Question: I've started again with web design and am currently building my portfolio. Anyway, I wanted to know how you would implement that. I have the problem that I want to put a vertical line under an element.

'''
/* main-style.css */
@import url('https://fonts.googleapis.com/css2?family=Noto+Sans+JP:wght@300&display=swap');
:root {
--default-font: 'Century Gothic';
--default-jp-font: 'Noto Sans JP';
}
* {
margin: 0;
padding: 0;
font-family: var(--default-font);
text-transform: uppercase;
}
html {
overflow: scroll;
overflow-x: hidden;
}
::-webkit-scrollbar {
width: 1px;
background: transparent;
}
::-webkit-scrollbar-thumb {
background: rgb(138, 33, 199);
}
body {
background-color: #252525;
}
.body-wrapper {
width: 100%;
scroll-behavior: smooth;
}
section {
height: 100vh;
}
#welcome {
background: linear-gradient(rgba(0, 0, 0, 0.7), rgba(0, 0, 0, 0.7)), url('../img/background-welcome.jpg');
background-size: cover;
background-repeat: no-repeat;
display: flex;
justify-content: center;
align-items: center;
}
#welcome>.content-container {
margin-top: 25%;
margin-left: auto;
background-color: rgba(255, 255, 255, 0.2);
width: 20%;
text-align: center;
padding: 1.4% 0.4%;
backdrop-filter: blur(2px);
border: 2px solid white;
flex-wrap: wrap;
}
#welcome>.content-container>p {
color: wheat;
font-size: 24px;
letter-spacing: 3px;
}
#welcome>.content-container>p>b {
color: #f5deb3;
}
#welcome>.side-content-container {
margin-left: auto;
height: 100%;
justify-self: flex-end;
padding-right: 2%;
display: flex;
align-items: center;
}
#welcome>.side-content-container>p {
/*color: rgb(185, 157, 30);*/
font-size: 26px;
writing-mode: vertical-rl;
letter-spacing: 1.5rem;
color: transparent;
background-image: url('../img/background-welcome.jpg');
background-size: cover;
background-repeat: no-repeat;
background-clip: text;
-webkit-background-clip: text;
filter: brightness(500%);
}
.section-seperator {
width: 100%;
height: 0.2rem;
background-color: white;
}
'''
'''
<!-- index.html -->
<!DOCTYPE html>
<html lang="en">
<head>
<meta charset="UTF-8">
<meta http-equiv="X-UA-Compatible" content="IE=edge">
<meta name="viewport" content="width=device-width, initial-scale=1.0">
<title>This is me. - Jxson</title>
<link rel='stylesheet' type='text/css' media='screen' href='assets/css/main-style.css'>
</head>
<body>
<div class="body-wrapper">
<section id="welcome">
<div class="content-container">
<p>Hey! this is me:<br><b>{Jason}</b></p>
</div>
<div class="side-content-container">
<p>Si haanwoAi shiteimasu</p>
</div>
<div class="line">
</div>
</section>
<div class="section-seperator">
</div>
<section>
<p>Lorem ipsum dolor sit amet consectetur adipisicing elit. Id odio error quos dolores blanditiis reiciendis illum sit veniam temporibus, sapiente earum iure, reprehenderit sequi, quae assumenda est alias incidunt iusto!</p>
</section>
</div>
</body>
</html>
'''
I'm specifically referring to the #welcome section which renders the content as a flex grid. I'm already trying to work with responsive positioning, but I don't want to use any shitfixes like "position: absolute" because I want to ensure as much dynamism as possible. Does anyone have an idea or a suggestion on how to implement this? Suggestions for improvement are welcome ^^
I already tried to play around with position absolute but i dont want to use that, due the dynamic size. I also tried to play around with flex-wrap and indexes but nothing worked out for me!
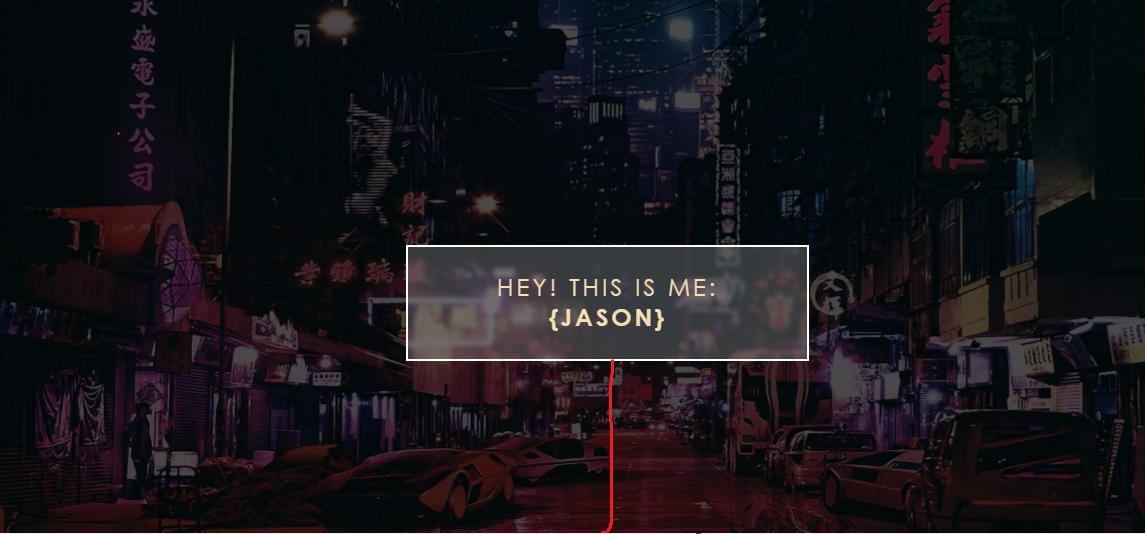
Answer: '''
.container{
display:flex;
justify-content:center;
align-items:center;
height:95vh;
flex-direction:column;
}
.line{
height:15vh;
border:solid 1px red;
}
'''
'''
<div class='container'>
<div id='text'>
Hi my name is <br>
</div>
<div class='line'></div>
</div>
'''